Current action and preconditions to check: path_clear

Your task: For each precondition in the list above, predict whether it will hold at this action.

Consider the current scene as observed from the mobile robot's camera, and analyze the predicted future states of all dynamic agents (e.g., people, animals, vehicles, or any moving entities) within the NEXT SECOND.

IMPORTANT: Only answer "very likely" if you are absolutely certain—based on strong, clear evidence—that a dynamic agent will violate the precondition in the predicted future state. Do NOT answer "very likely" for unlikely, ambiguous, or low-probability risks.

Ask yourself for each precondition: Is there a high probability, with clear and convincing evidence, that the predicted future states of any dynamic agent will interfere with the predicted future state of the currently executing action within the NEXT SECOND, causing that precondition to fail?

Assess the risk level based on these predictions. Use "likely" or "very likely" if motions create a clear risk of interference.

Use "neutral" or "improbable" if agents are nearby but their predicted paths are clearly diverging or non-conflicting.

Failure Risk Categories: "very improbable", "improbable", "neutral", "likely", "very likely"

Answer Format: Output ONLY the probability_of_failure value from these categories: "very improbable", "improbable", "neutral", "likely", "very likely"

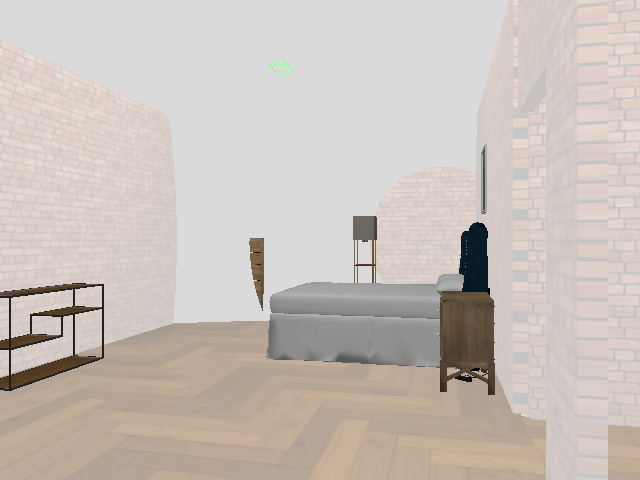

Answer: very likely